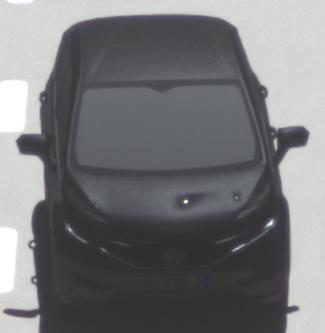
Make: Nissan
Model: Note 1.2
Detailed model: Note (E12) (10/13 - 12/16)
Model produced from: 2013/10
Model produced until: 2015/09
Doors: 5
Color: black
Road condition: dry road
Daytime: midday
Contrast: high contrast